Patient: sex M, age 60
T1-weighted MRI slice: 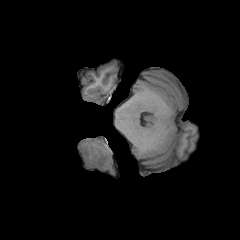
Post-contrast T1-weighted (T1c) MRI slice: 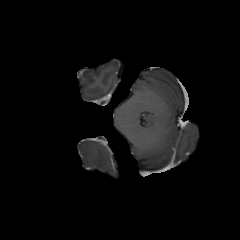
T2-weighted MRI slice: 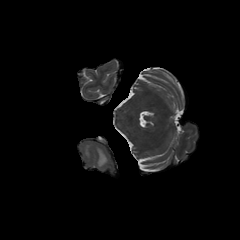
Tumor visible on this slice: yes
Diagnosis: Glioblastoma, IDH-wildtype
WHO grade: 4